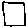
Label: square